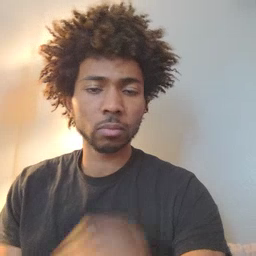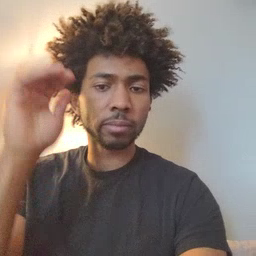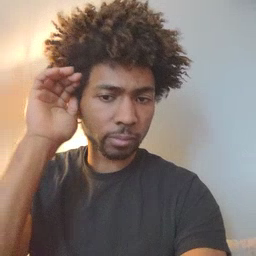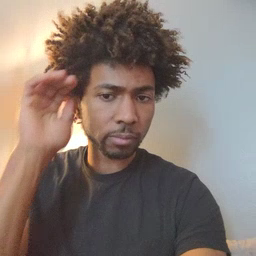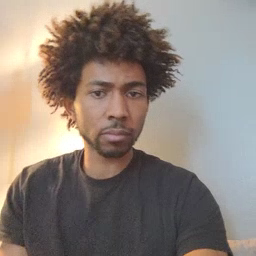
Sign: listen